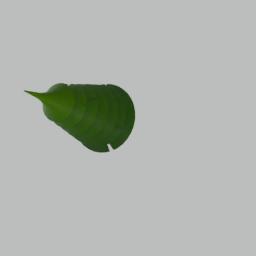
Label: nature